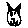
Label: cat